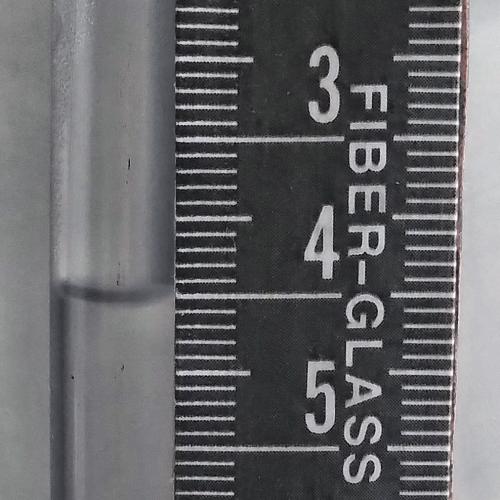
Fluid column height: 4.5 cm